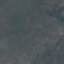
Label: HerbaceousVegetation